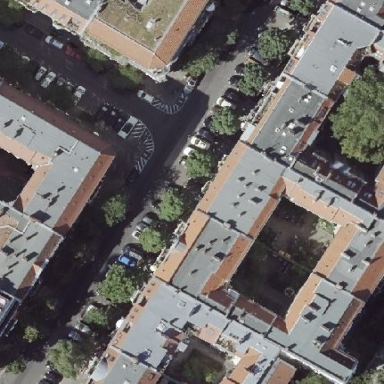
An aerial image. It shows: Residential building with gambrel roof made of red roof tiles. The building itself has grey color.